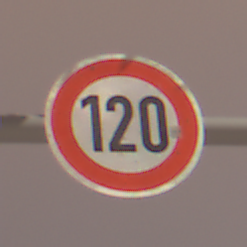
Verkehrszeichen: Geschwindigkeit120
Umgebung: Outdoor, Urban
Tageszeit: Night
Wetter: Overcast
Licht: Artificial
Jahreszeit: Winter
Kontrast: MediumContrast